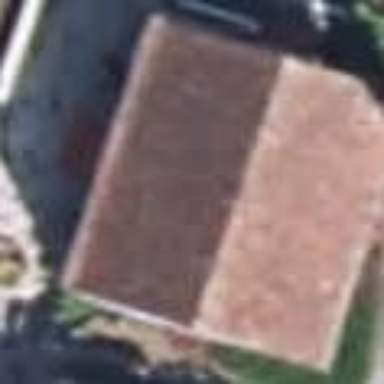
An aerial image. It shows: Simple house.